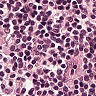
Metastatic tissue present: no